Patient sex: M
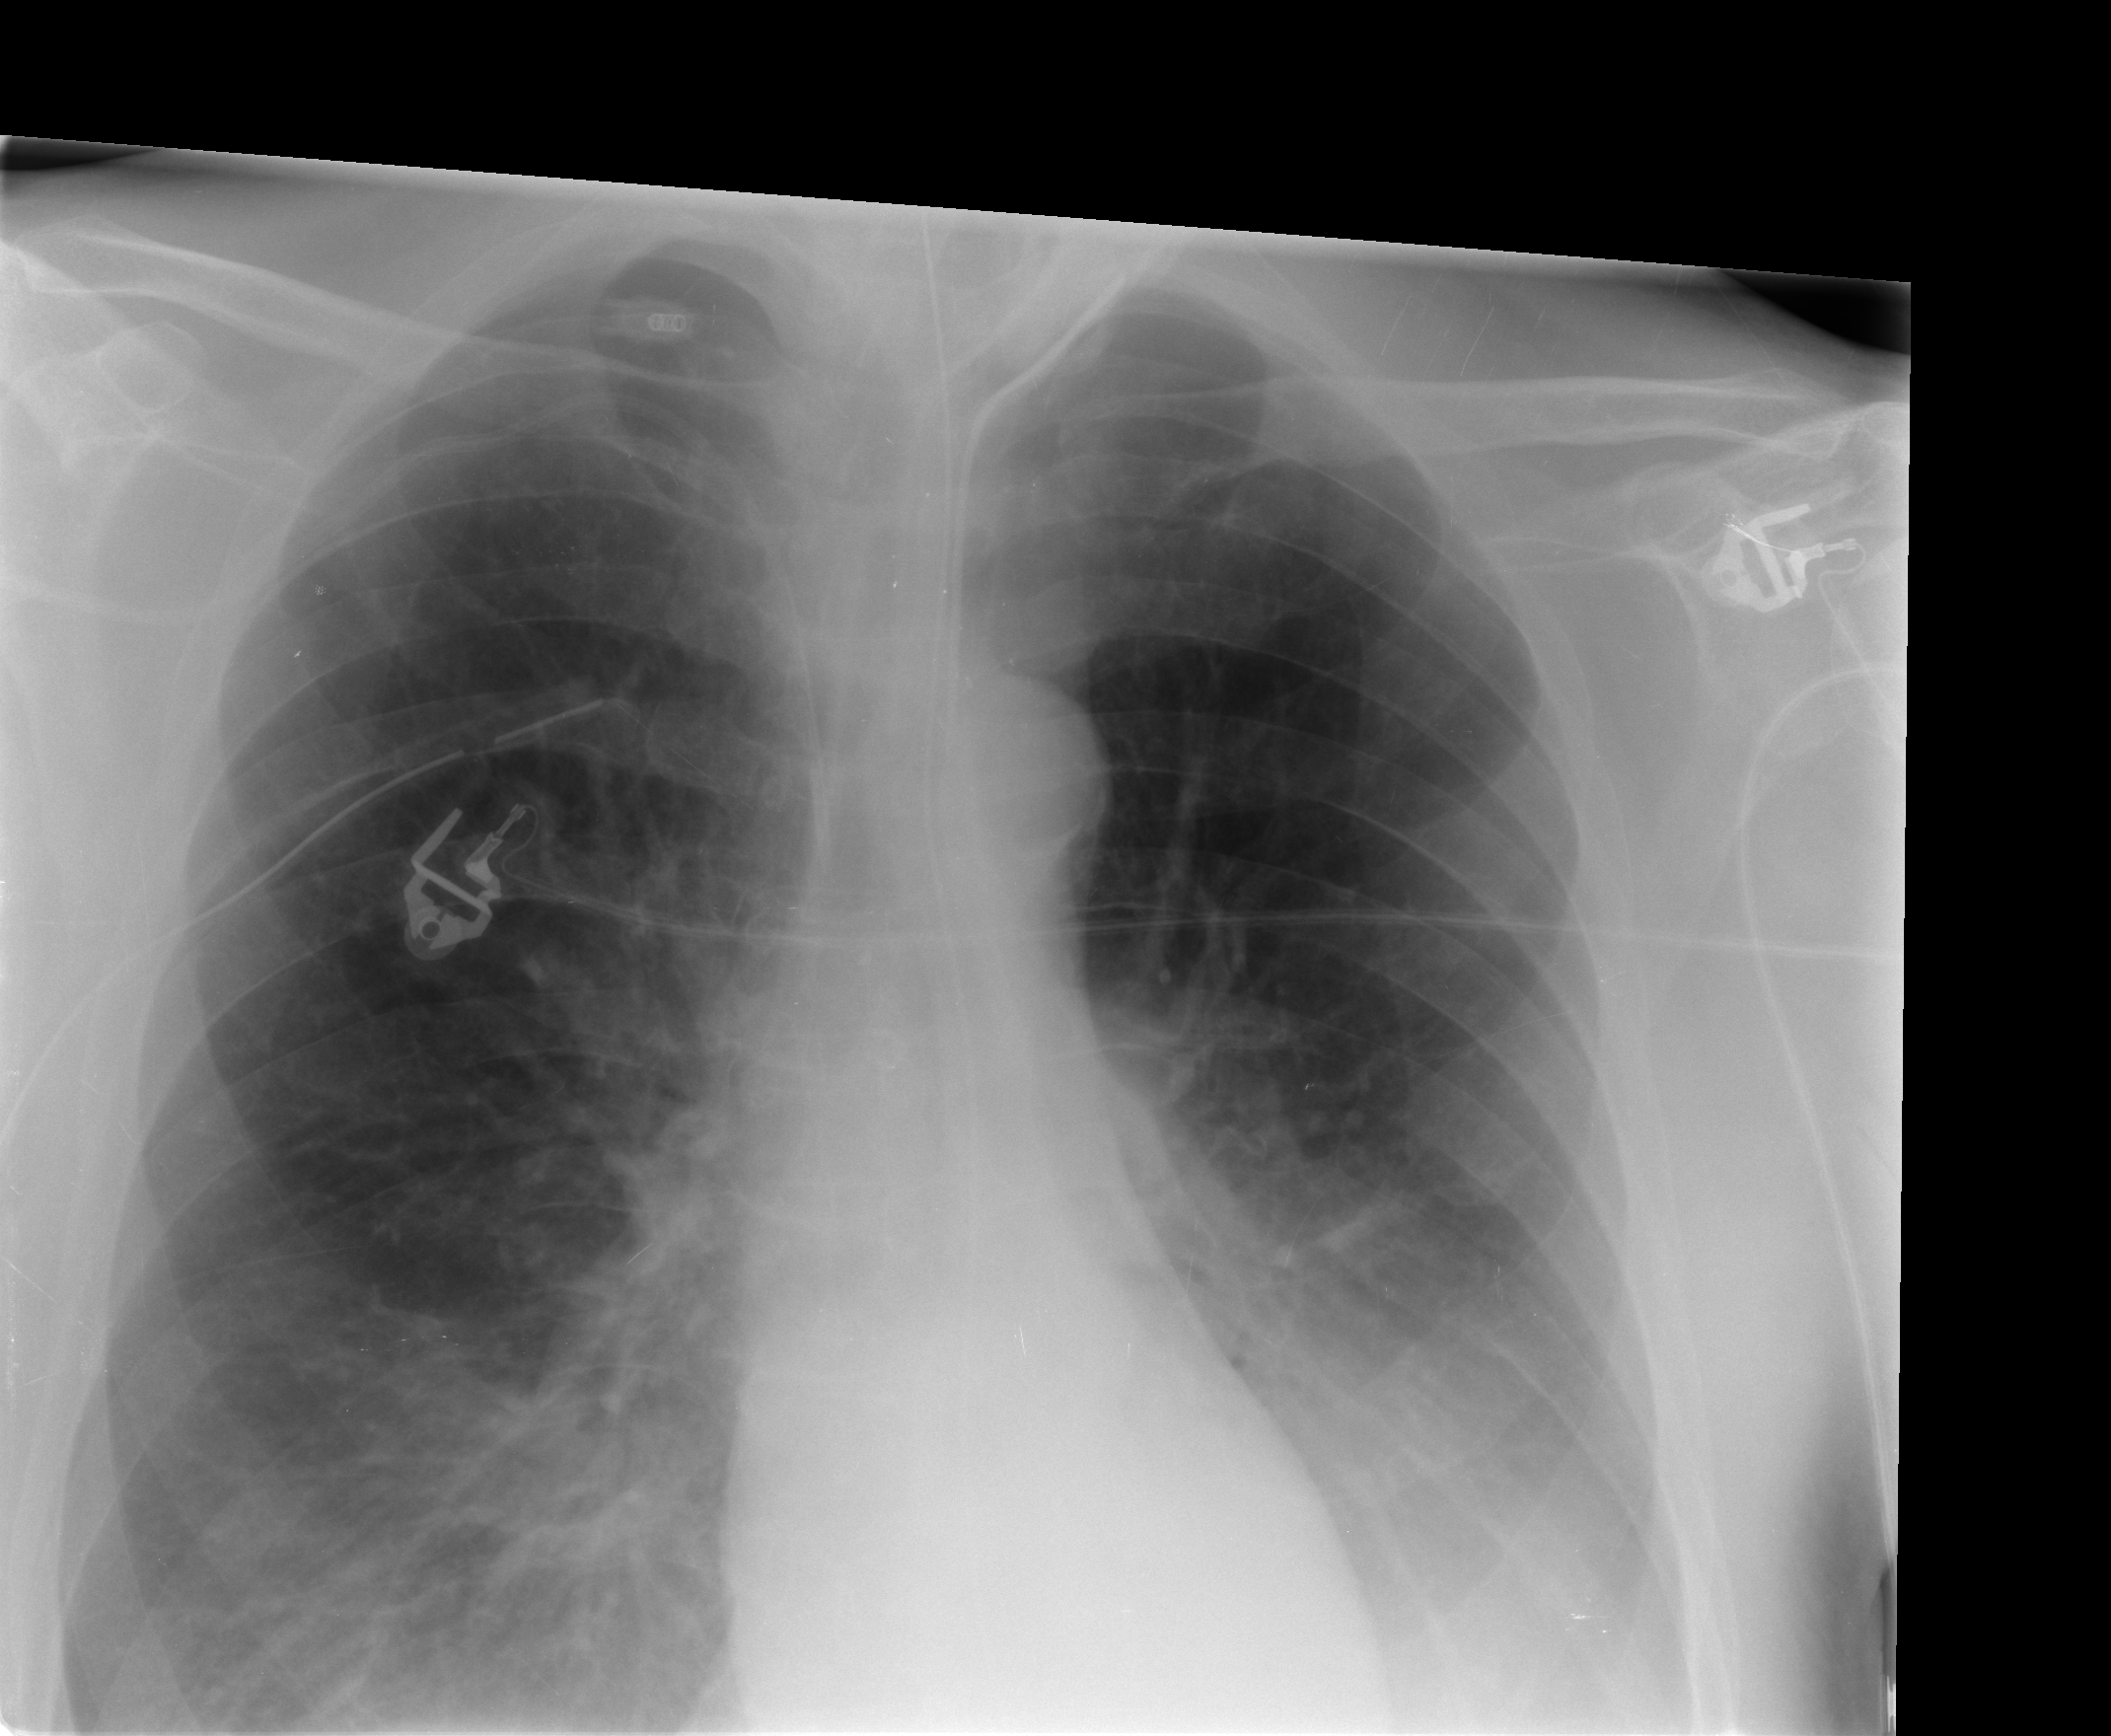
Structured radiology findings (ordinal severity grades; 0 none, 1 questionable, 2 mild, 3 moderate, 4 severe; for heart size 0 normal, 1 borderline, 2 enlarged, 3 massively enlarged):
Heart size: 0
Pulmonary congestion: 2
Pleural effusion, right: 1
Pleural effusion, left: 2
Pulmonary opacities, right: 0
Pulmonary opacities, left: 2
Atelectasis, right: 2
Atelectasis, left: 3